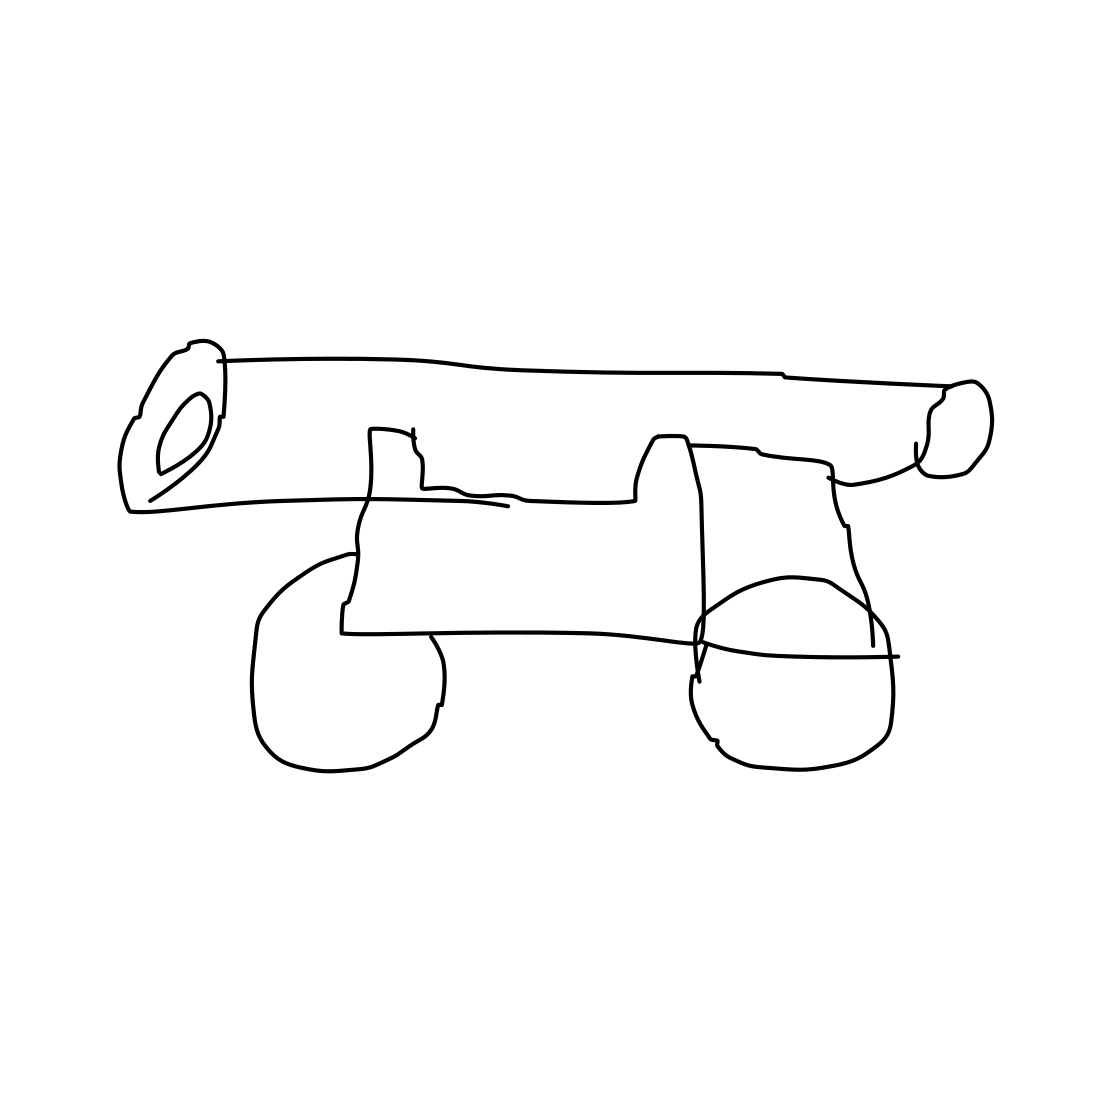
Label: cannon